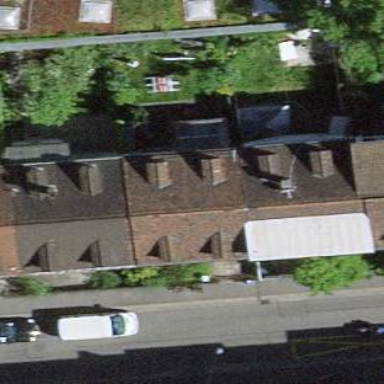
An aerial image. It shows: Terrace building.